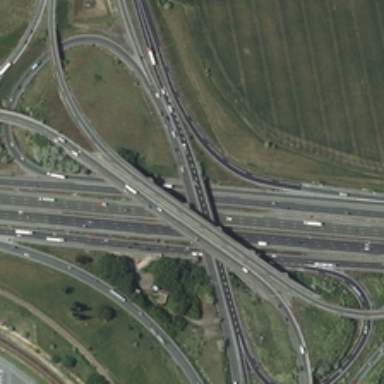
A number of viaducts are laid over the highway .